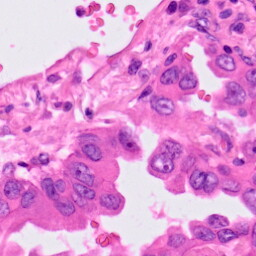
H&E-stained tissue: Lung